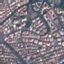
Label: Residential